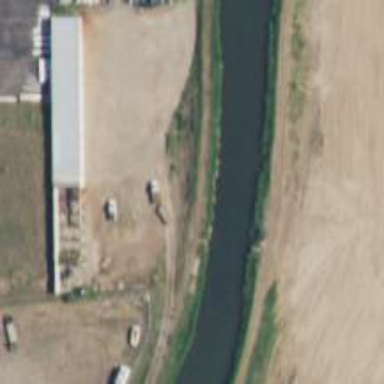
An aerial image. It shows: Canal.